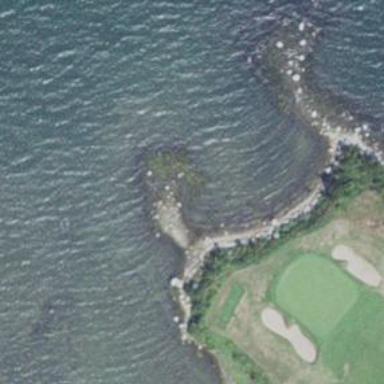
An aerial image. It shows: Natural rock reef.